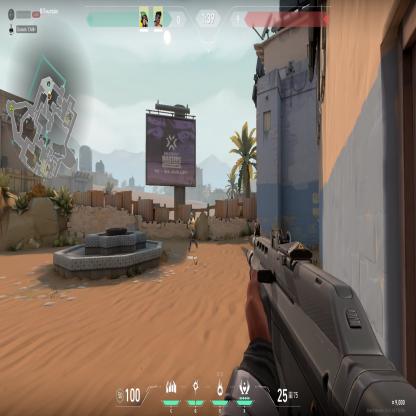
Label: teammate